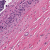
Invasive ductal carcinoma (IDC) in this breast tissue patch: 1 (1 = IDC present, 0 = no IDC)